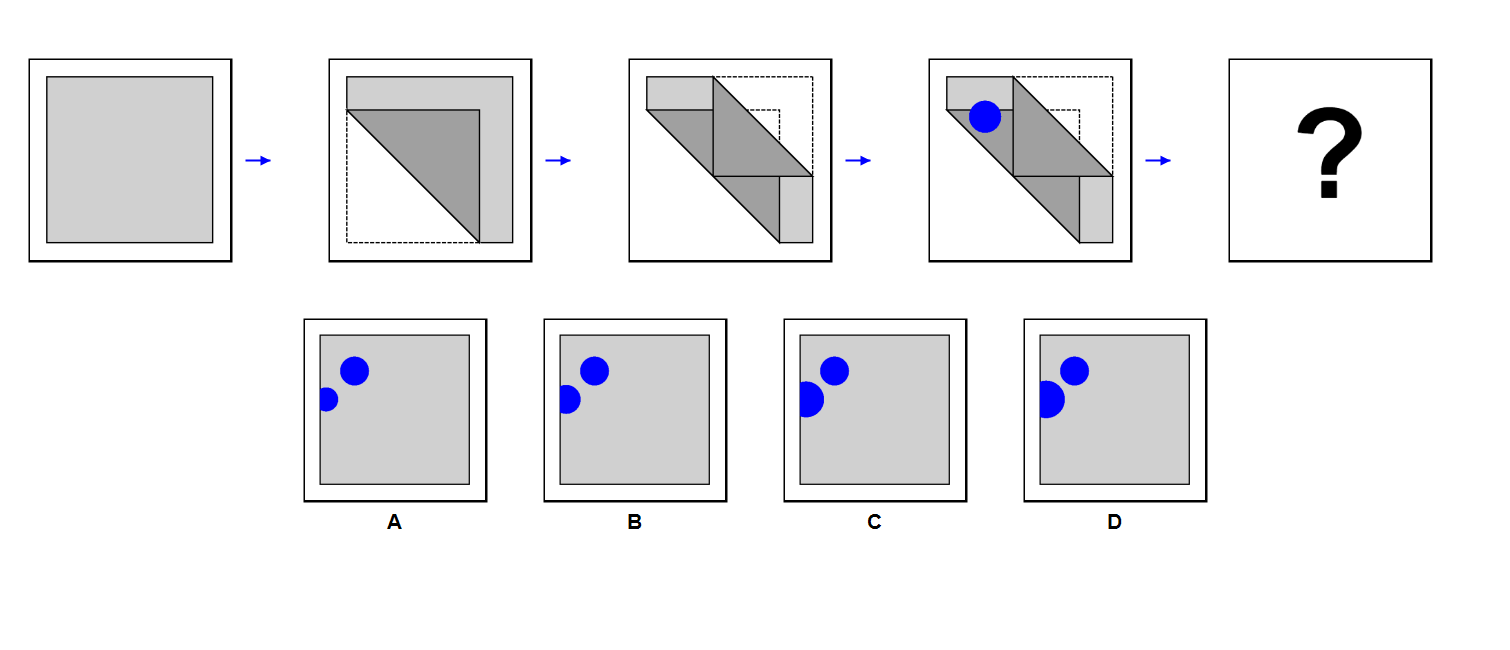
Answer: B